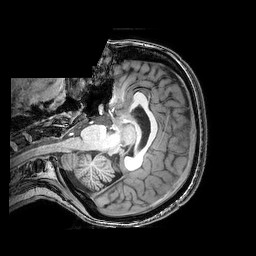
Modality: T1w
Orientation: axial
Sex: female
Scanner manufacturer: philips
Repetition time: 0.008177 s
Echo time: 0.00374 s